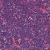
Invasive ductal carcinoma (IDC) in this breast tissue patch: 0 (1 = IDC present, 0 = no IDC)